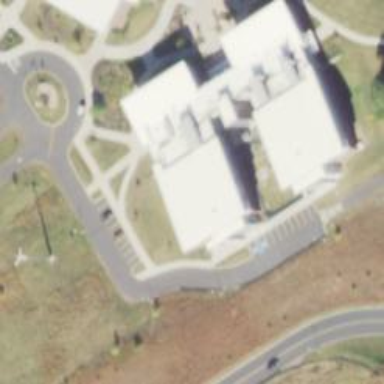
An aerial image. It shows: College building.